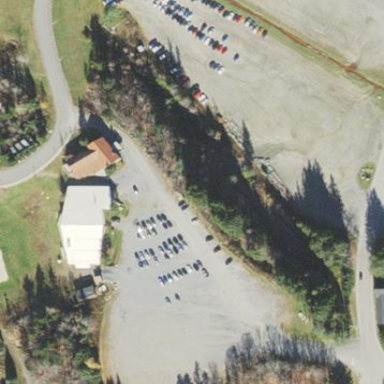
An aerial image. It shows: Unpaved surface parking area.